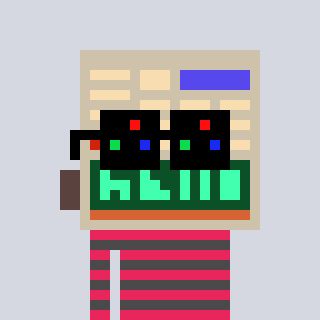
a pixel art character with square black sunglasses, a calculator-shaped head and a grayscale-colored body on a cool background